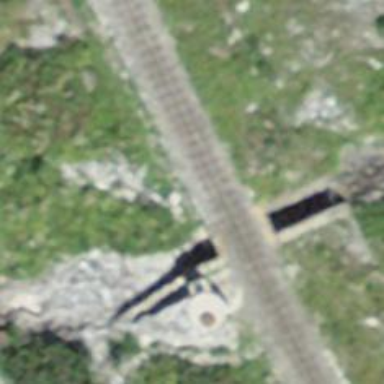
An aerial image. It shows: Narrow-gauge railway bridge on preserved railway line.